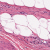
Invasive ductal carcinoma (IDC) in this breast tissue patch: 0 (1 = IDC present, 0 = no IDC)